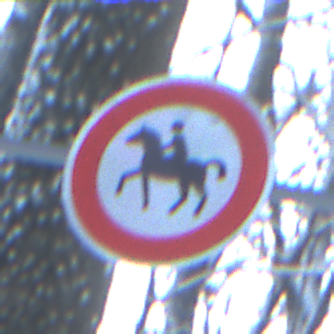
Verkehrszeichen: VerbotReiter
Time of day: MorningAfternoon
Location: Outdoor (Nature)
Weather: Clear
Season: Winter
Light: Natural